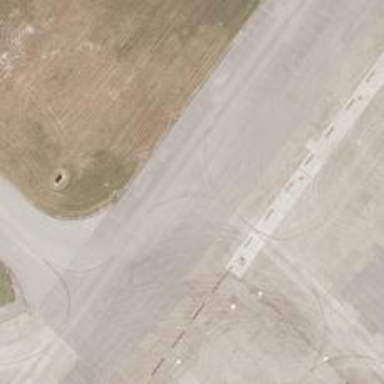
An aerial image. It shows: Image of taxiway at airport.